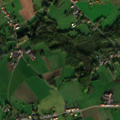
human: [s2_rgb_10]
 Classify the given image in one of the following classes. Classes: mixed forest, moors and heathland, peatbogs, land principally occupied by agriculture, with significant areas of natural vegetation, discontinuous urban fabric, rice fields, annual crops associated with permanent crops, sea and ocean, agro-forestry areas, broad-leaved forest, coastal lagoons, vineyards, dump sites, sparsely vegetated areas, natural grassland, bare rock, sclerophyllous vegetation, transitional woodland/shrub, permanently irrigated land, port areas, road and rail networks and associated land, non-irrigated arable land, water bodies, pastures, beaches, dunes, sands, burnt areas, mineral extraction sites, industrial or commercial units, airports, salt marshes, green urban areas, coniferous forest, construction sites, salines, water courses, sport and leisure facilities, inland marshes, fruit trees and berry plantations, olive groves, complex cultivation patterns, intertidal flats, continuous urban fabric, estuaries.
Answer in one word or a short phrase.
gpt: discontinuous urban fabric, non-irrigated arable land, pastures, complex cultivation patterns, land principally occupied by agriculture, with significant areas of natural vegetation, broad-leaved forest